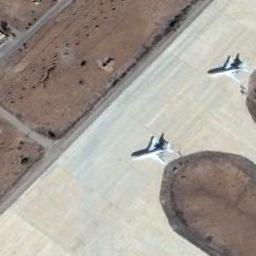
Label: airplane